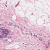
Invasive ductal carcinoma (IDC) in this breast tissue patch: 0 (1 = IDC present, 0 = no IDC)